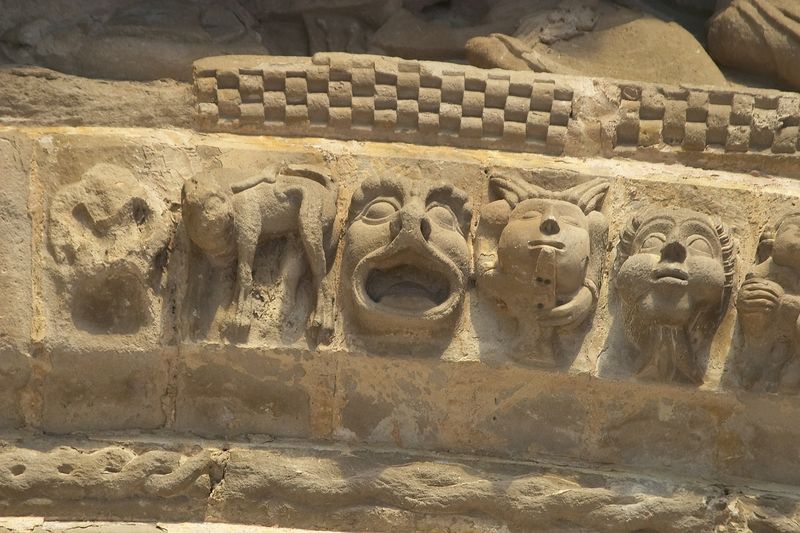
Titel: Kloster Leyre
Standort: Leyre, Kloster (EU - E)
Schlagwörter: gelb, ausschnitt, köpfe, mund, nase, gebäude, tier, tiere, muster, ornament, schachbrett, bart, gesichter, augen, gesicht, stein, horn, haare, relief, bogen, mauer, münder, detail, foto, fotografie, außen, geflecht, dämon, gedreht, fries, flöte, sims, skulpturen, sandstein, teufel, maul, pan, romanik, zerstört, hörner, dämonen, fratzen, ausschnit, bauplastik, masken, würfelfries, unvollständig, keltisch, beschädigt, kirchenportal, bestien, wandrelief, aufreißen, frazzen, nund, mauö